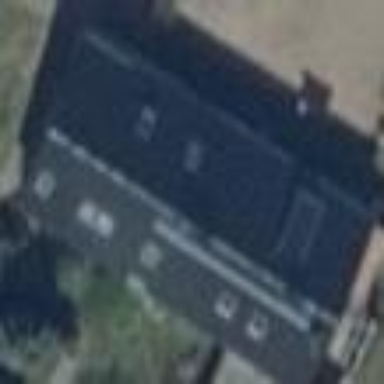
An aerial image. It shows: Traditional gabled house with black roof.